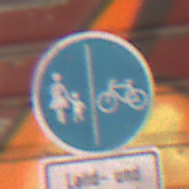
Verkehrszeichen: GetrennterRadUndGehwegRadwegRechts
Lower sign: BesondereFahrzeugeUndTransportgueter8
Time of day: MorningAfternoon
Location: Outdoor (Urban)
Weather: Clear
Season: NotSpecified
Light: Natural